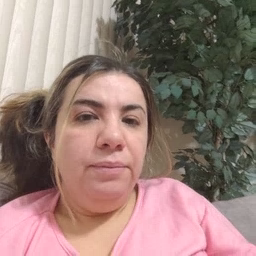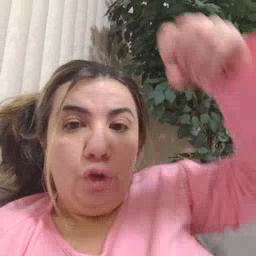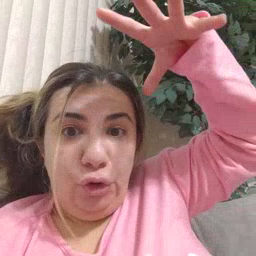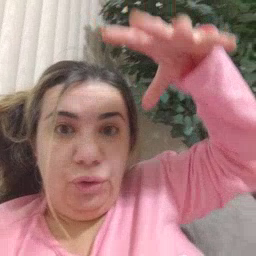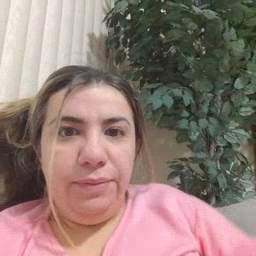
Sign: lamp